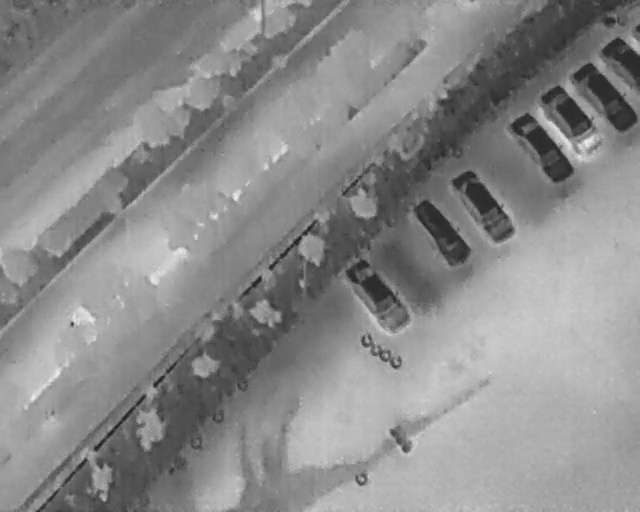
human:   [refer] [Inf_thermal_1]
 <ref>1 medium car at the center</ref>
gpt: <box>[[62, 42, 75, 48, 142]]</box>

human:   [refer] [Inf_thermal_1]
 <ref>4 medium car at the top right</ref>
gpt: <box>[[78, 25, 91, 32, 142], [82, 20, 95, 27, 137], [88, 16, 99, 21, 137], [92, 8, 100, 16, 2]]</box>